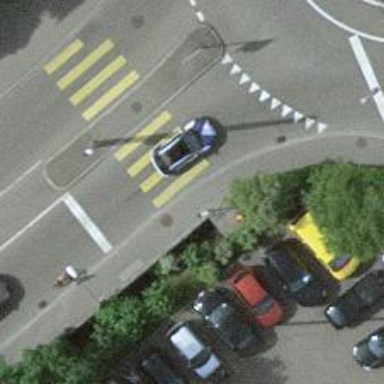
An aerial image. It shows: Kerb serving as barrier.